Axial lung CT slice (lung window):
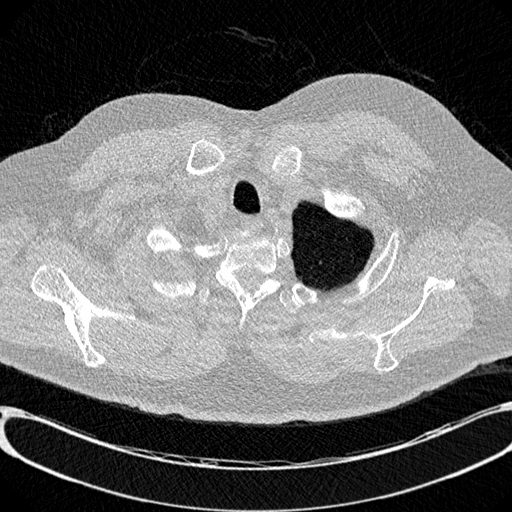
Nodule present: no